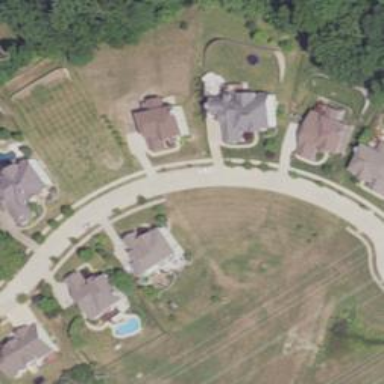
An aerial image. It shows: Residential road with separate sidewalk.